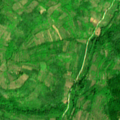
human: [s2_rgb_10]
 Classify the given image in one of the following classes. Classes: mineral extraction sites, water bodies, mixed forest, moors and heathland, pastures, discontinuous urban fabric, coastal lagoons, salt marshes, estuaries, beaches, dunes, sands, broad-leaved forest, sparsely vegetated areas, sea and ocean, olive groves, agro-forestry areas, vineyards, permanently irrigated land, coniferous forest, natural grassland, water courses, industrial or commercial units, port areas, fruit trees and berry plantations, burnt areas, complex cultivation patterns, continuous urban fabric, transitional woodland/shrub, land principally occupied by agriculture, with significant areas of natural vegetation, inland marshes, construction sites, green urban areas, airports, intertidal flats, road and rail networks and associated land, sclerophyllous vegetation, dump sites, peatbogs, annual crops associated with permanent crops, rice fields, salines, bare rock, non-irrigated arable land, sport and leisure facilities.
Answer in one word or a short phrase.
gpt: complex cultivation patterns, land principally occupied by agriculture, with significant areas of natural vegetation, broad-leaved forest, transitional woodland/shrub